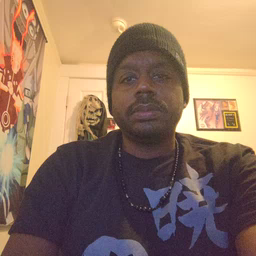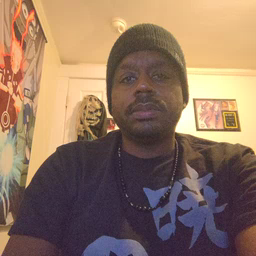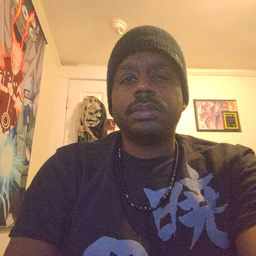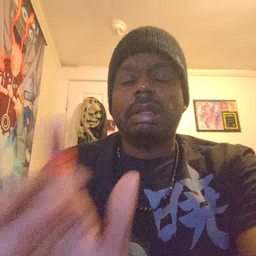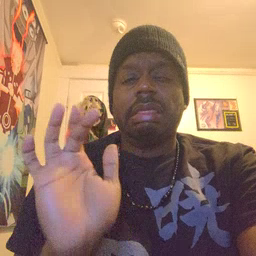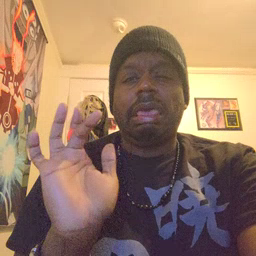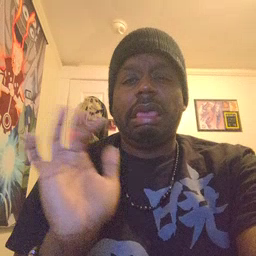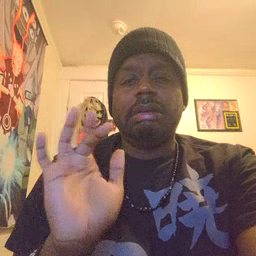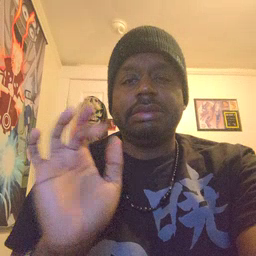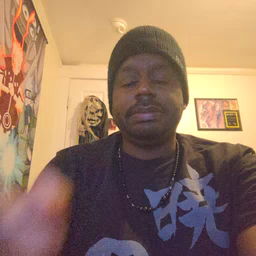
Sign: yucky